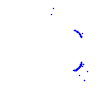
Particle: proton